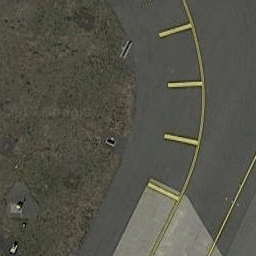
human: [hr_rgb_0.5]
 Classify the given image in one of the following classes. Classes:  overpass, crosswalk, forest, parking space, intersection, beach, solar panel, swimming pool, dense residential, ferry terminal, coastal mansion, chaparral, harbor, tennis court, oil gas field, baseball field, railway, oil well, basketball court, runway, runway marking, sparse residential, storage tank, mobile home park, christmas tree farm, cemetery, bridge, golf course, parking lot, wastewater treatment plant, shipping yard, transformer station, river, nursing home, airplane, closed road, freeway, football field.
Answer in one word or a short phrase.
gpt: runway marking